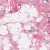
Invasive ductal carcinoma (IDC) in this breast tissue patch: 1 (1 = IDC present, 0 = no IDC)